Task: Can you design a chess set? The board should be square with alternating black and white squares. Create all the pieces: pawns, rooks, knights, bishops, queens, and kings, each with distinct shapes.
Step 1619:
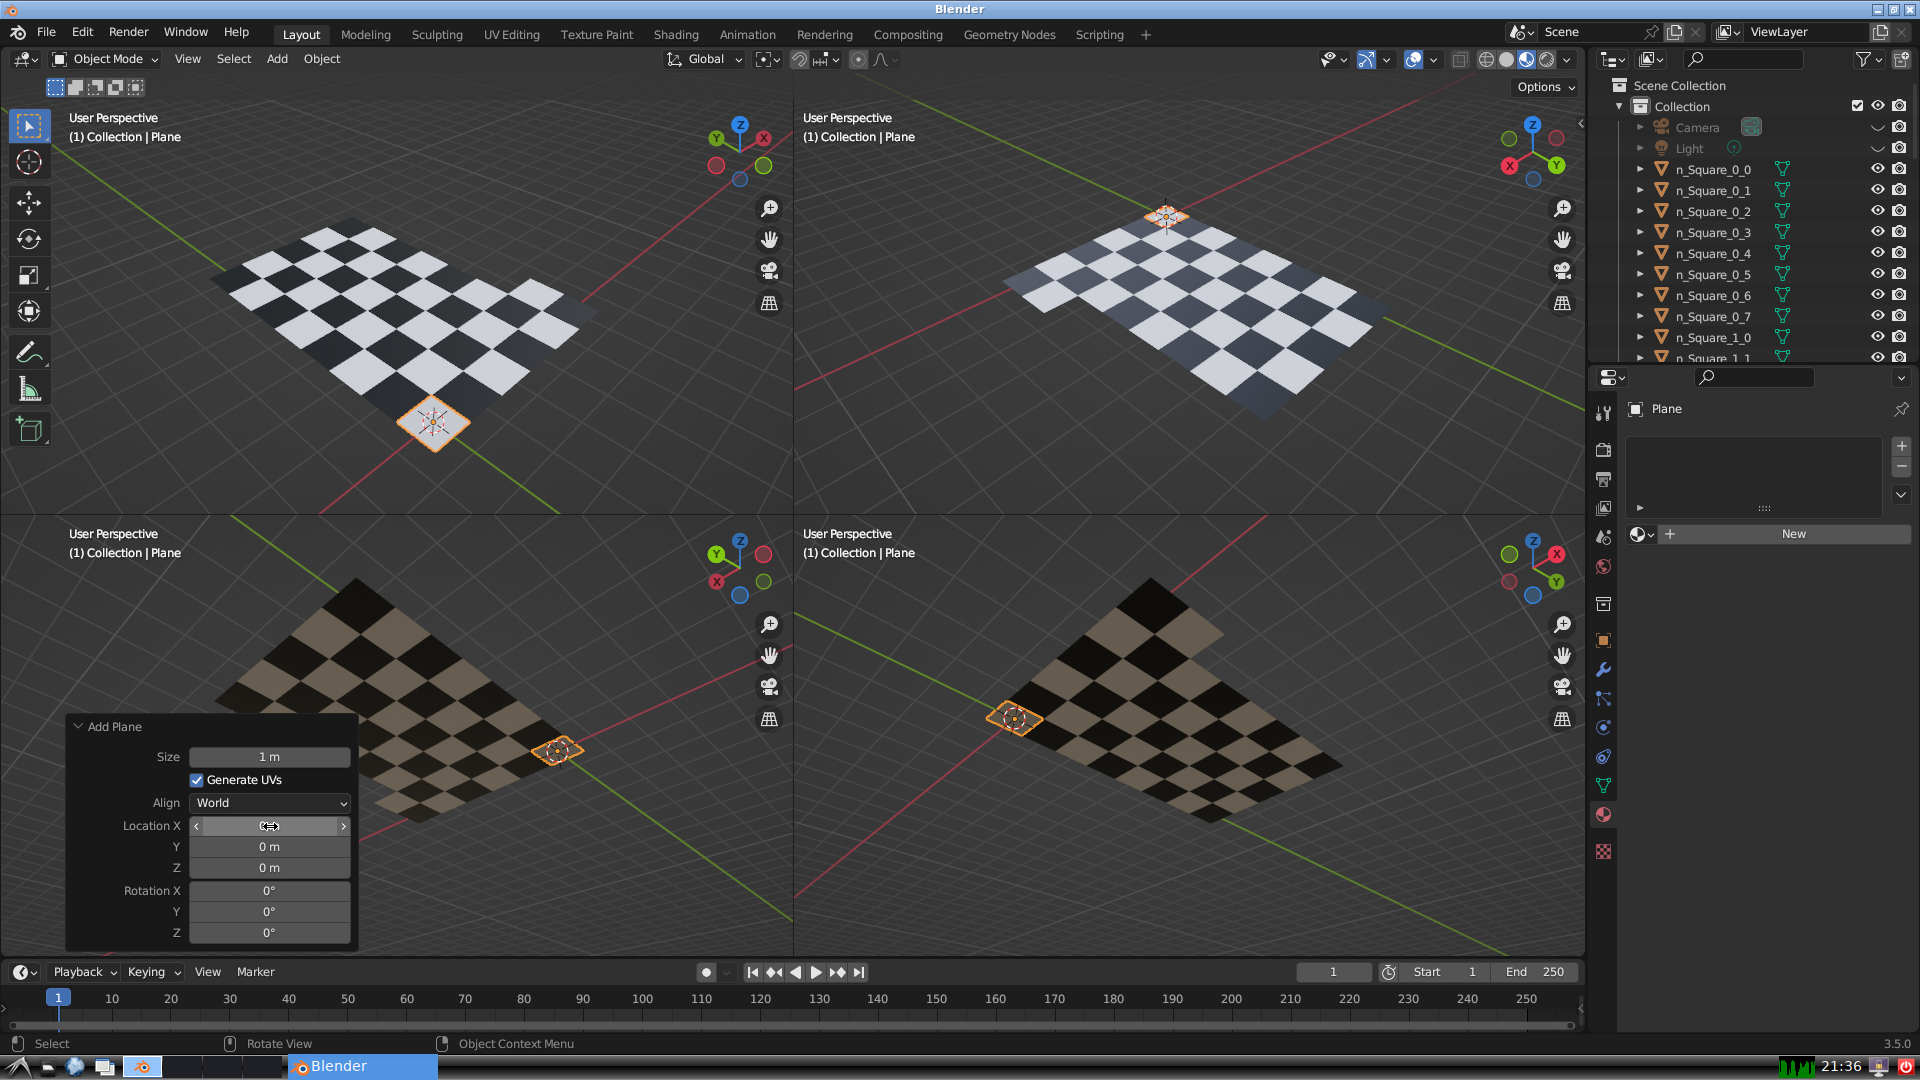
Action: click: no